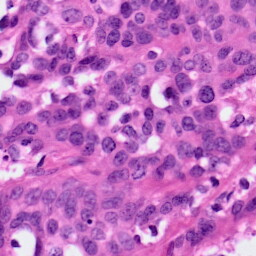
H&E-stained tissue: Ovarian